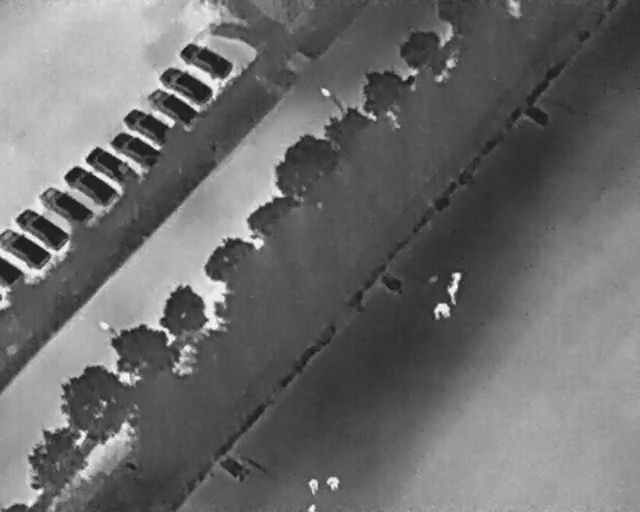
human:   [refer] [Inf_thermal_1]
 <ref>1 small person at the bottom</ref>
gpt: <box>[[48, 97, 49, 100, 2]]</box>

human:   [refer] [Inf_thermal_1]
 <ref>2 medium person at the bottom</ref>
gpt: <box>[[50, 93, 53, 95, 2], [47, 93, 50, 96, 2]]</box>

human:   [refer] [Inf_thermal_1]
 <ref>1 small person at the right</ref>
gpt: <box>[[70, 53, 72, 55, 2]]</box>

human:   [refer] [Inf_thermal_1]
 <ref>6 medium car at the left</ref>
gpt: <box>[[0, 50, 5, 55, 2], [0, 43, 7, 53, 2], [2, 41, 11, 47, 129], [5, 37, 14, 42, 124], [9, 33, 18, 39, 124], [12, 29, 22, 35, 124]]</box>

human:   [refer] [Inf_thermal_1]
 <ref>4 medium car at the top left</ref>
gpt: <box>[[17, 26, 25, 31, 122], [18, 21, 27, 27, 120], [22, 18, 31, 23, 126], [24, 14, 33, 19, 120]]</box>